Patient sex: M
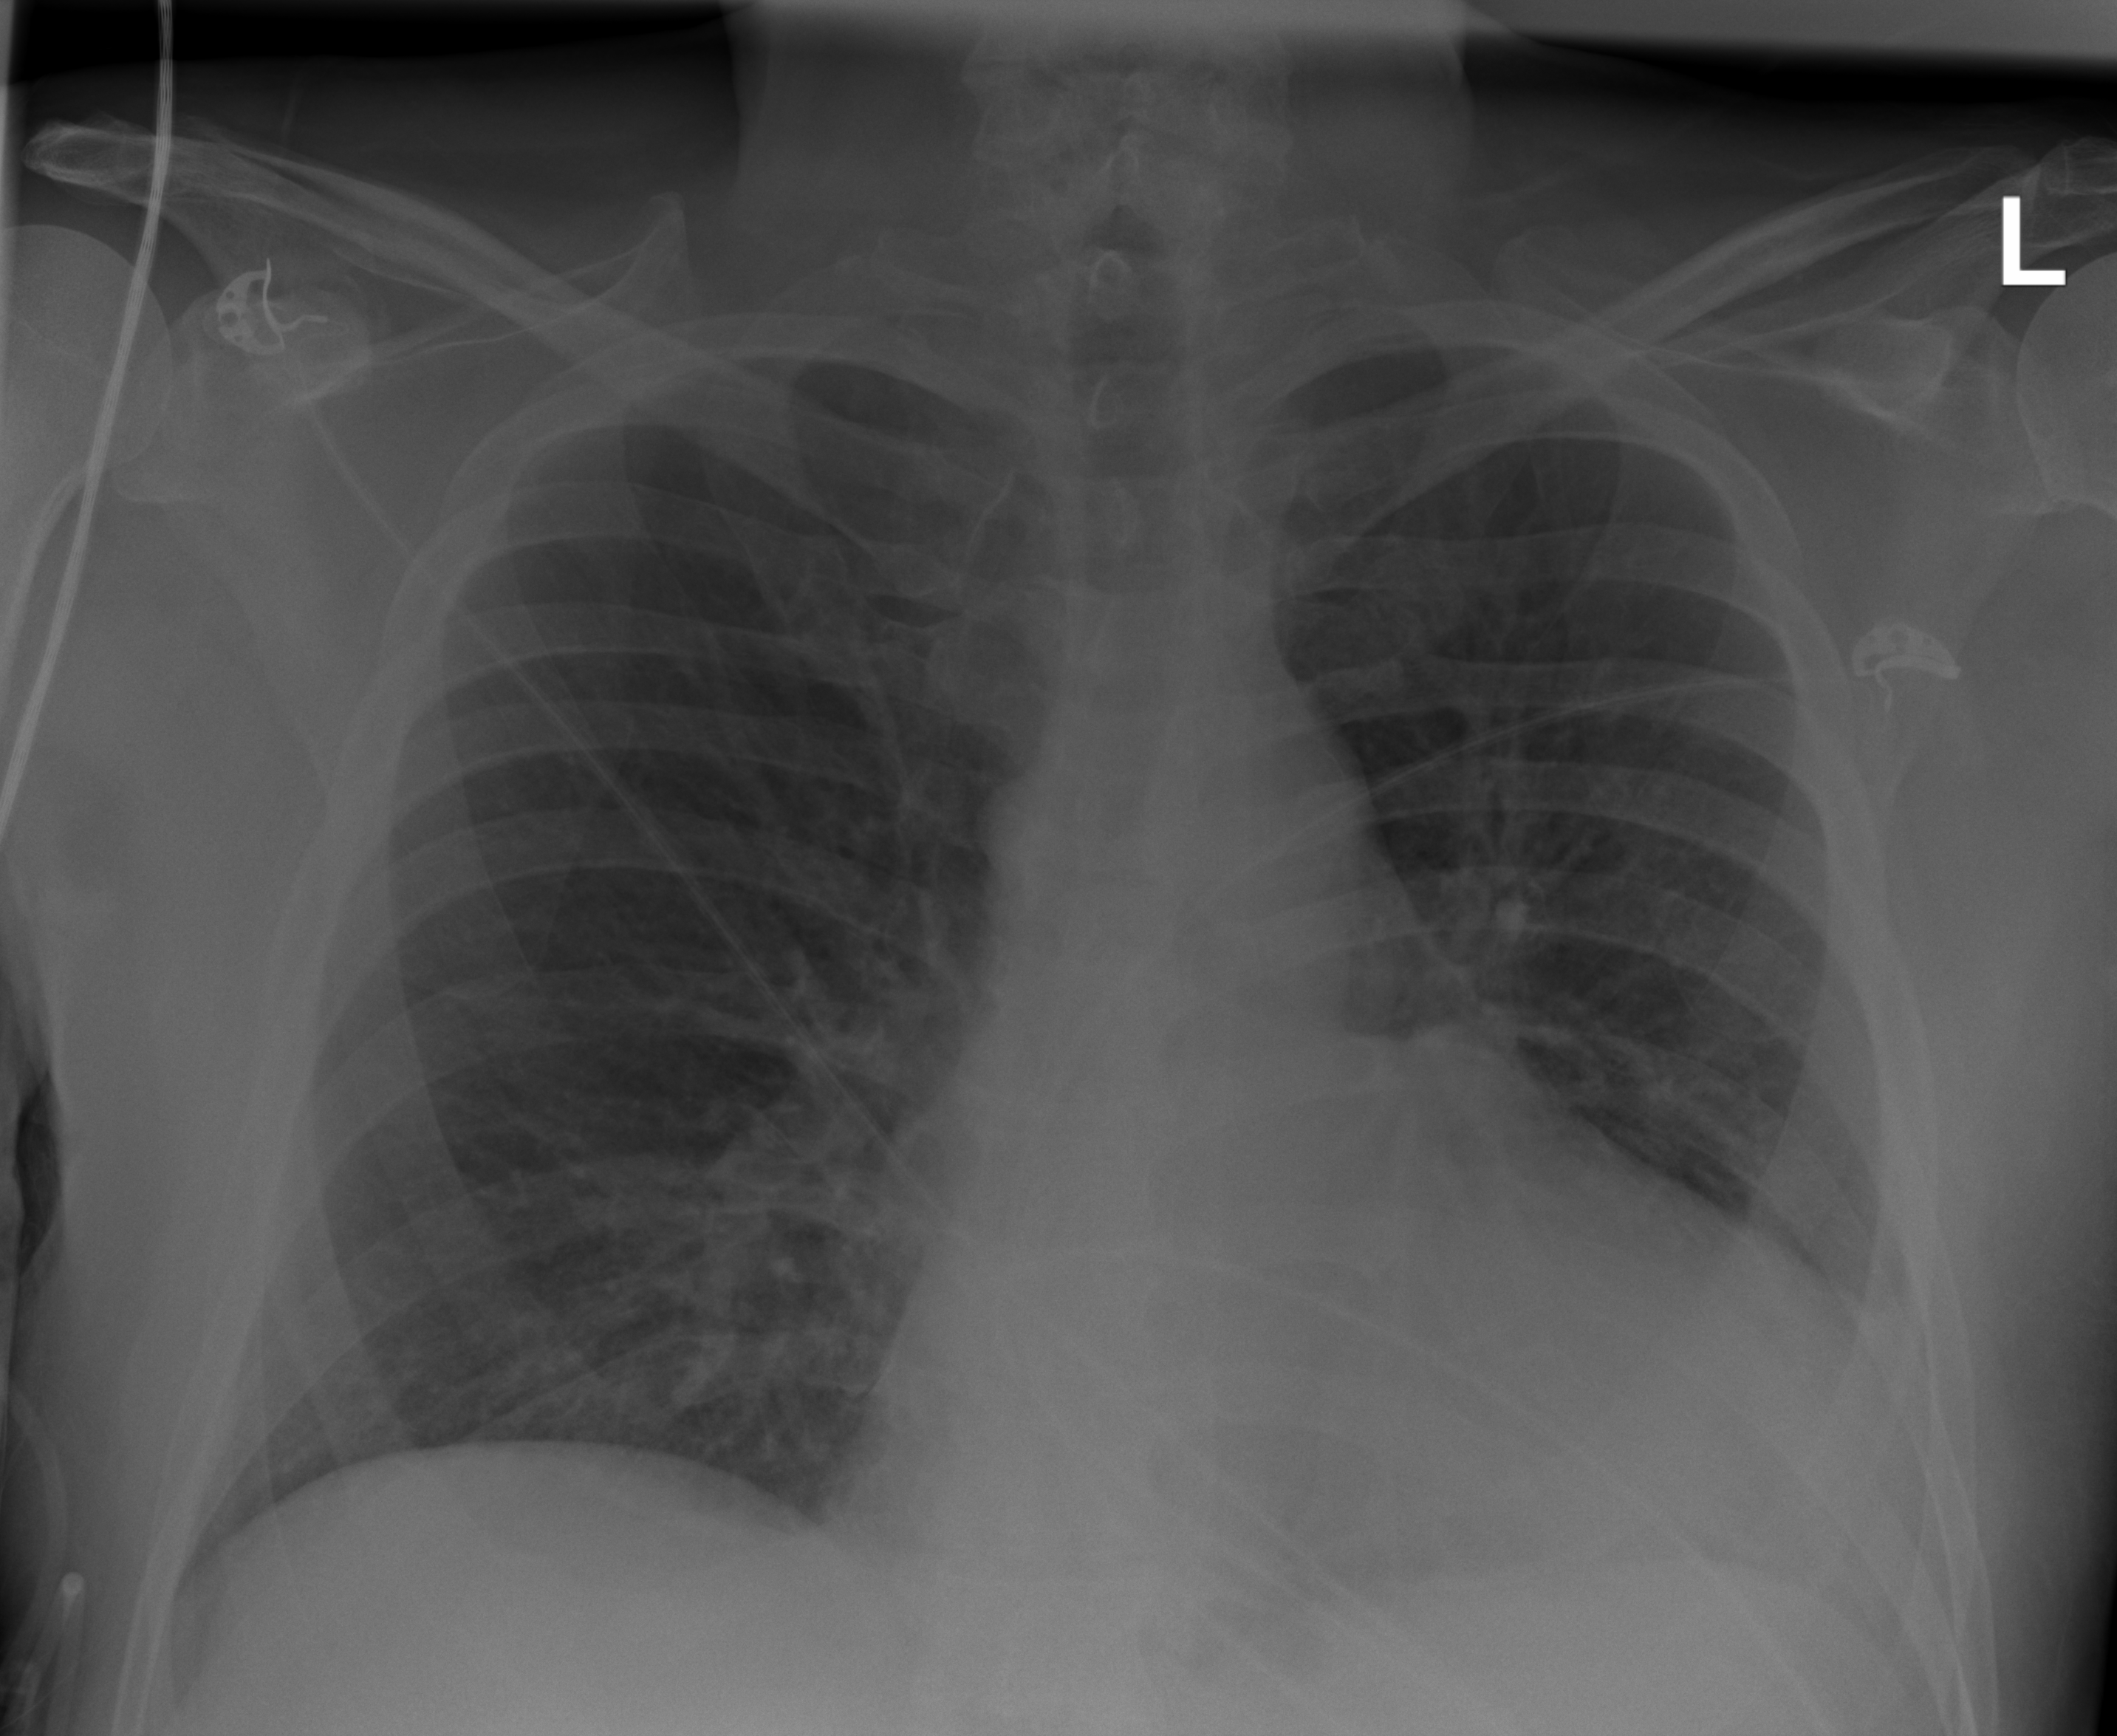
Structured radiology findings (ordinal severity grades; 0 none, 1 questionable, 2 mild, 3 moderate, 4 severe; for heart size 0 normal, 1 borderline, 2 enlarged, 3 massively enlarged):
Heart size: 2
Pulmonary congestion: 2
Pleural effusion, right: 0
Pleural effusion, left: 2
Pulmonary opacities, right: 2
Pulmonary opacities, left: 0
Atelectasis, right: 2
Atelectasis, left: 2